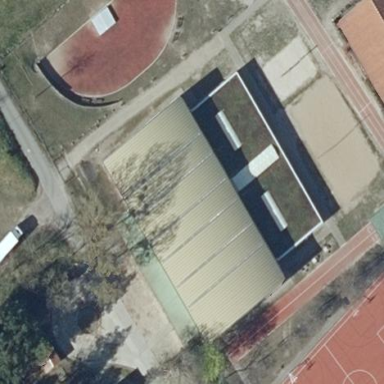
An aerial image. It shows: Sports hall building.